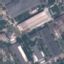
Label: Industrial